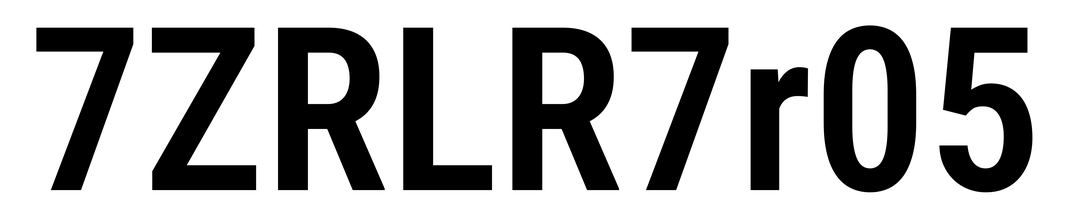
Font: Roboto_Condensed_SemiBold